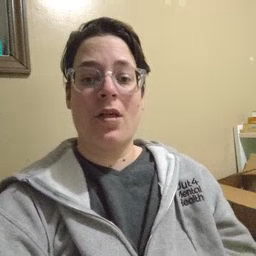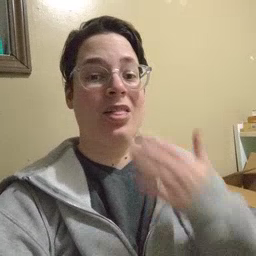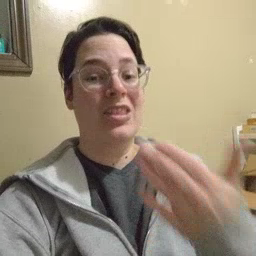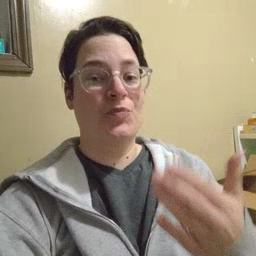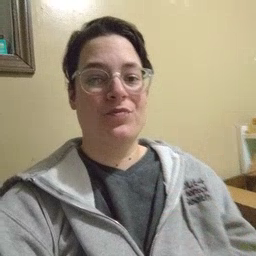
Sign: thankyou